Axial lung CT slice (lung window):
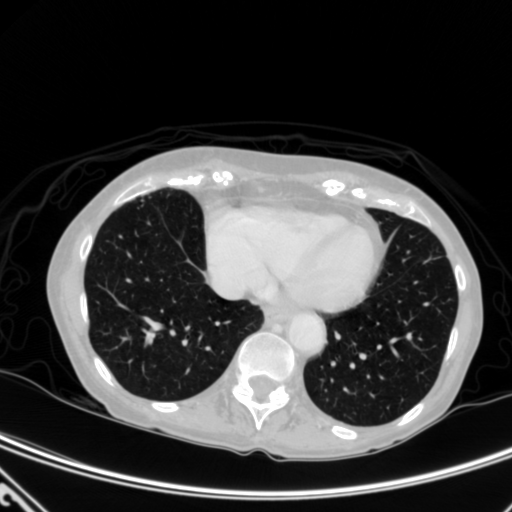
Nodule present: no